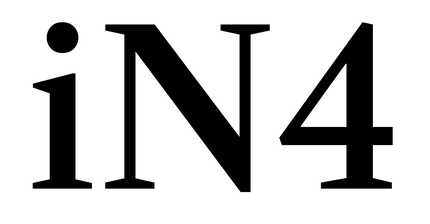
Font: LibreCaslonText_Medium